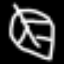
Label: leaf